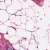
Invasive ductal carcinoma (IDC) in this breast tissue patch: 0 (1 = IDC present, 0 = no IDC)